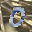
Label: 0